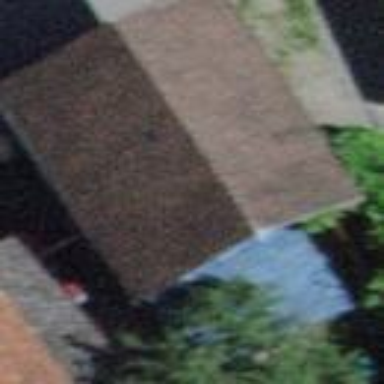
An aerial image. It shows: Rural barn.